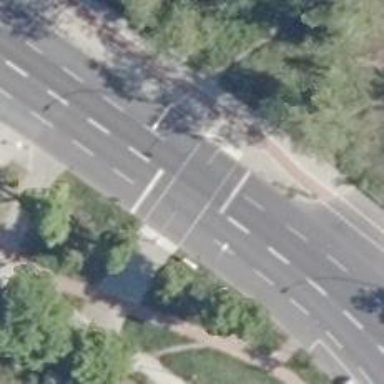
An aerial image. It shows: Asphalt footway with crossing equipped with traffic signals.